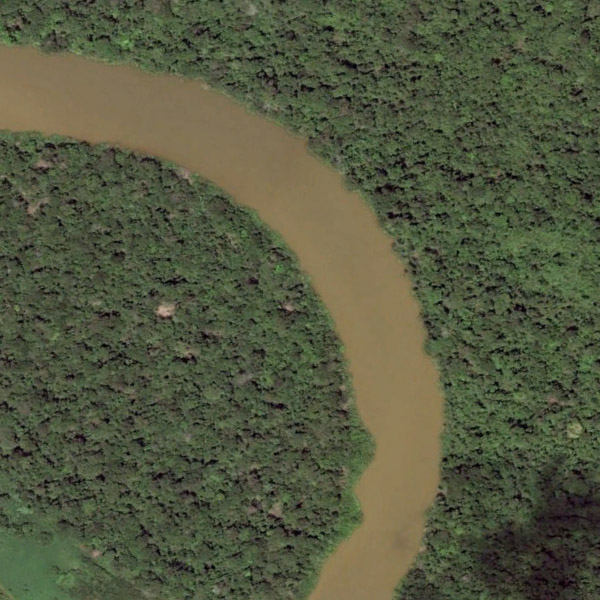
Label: River